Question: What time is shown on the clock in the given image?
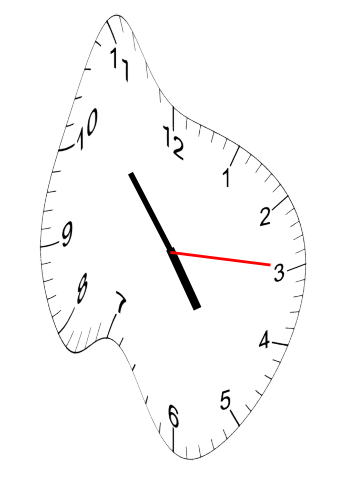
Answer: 04:53:15